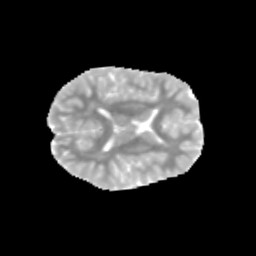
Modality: MD
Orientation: axial
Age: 10
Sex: male
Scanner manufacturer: siemens
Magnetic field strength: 3 T
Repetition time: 3.8 s
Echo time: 0.07 s